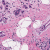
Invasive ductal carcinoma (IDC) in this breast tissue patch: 0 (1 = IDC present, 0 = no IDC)